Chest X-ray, PA view. Patient: 47 years old, sex M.
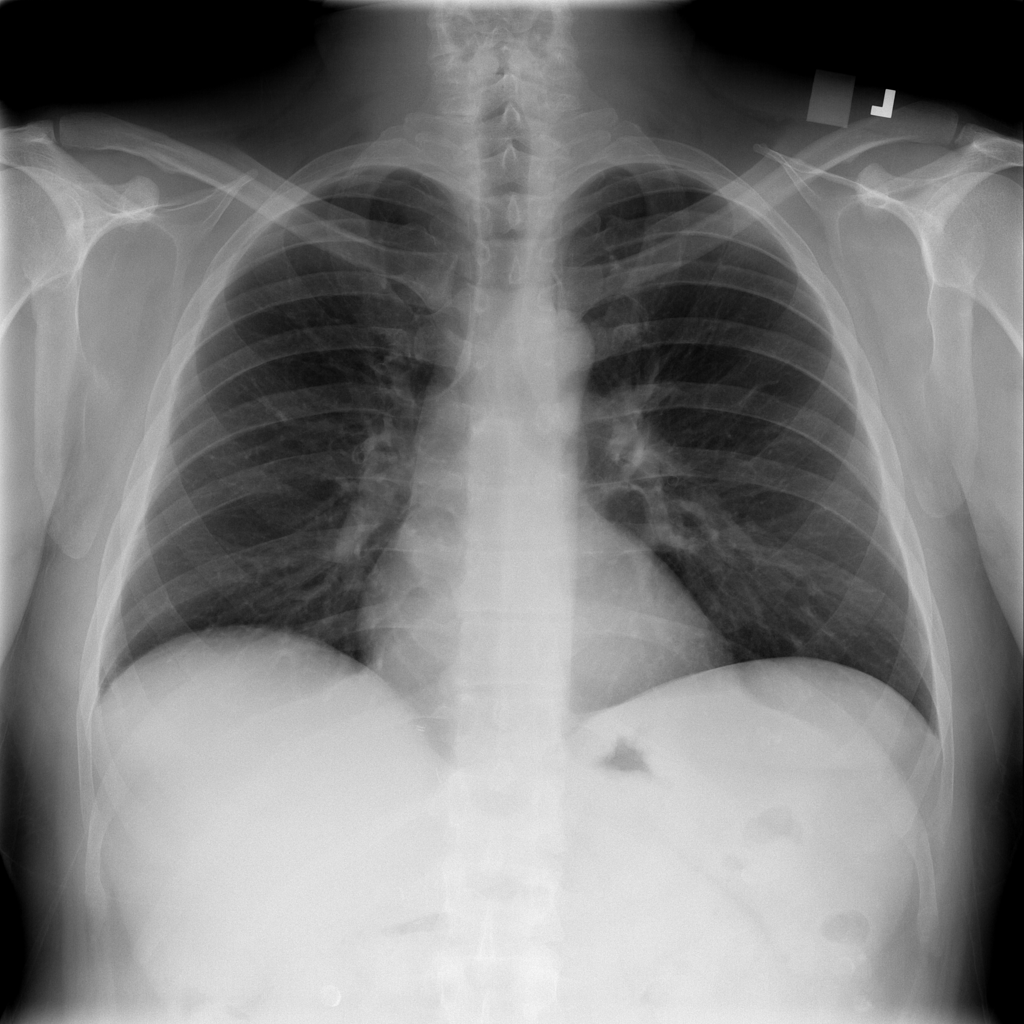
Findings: No Finding